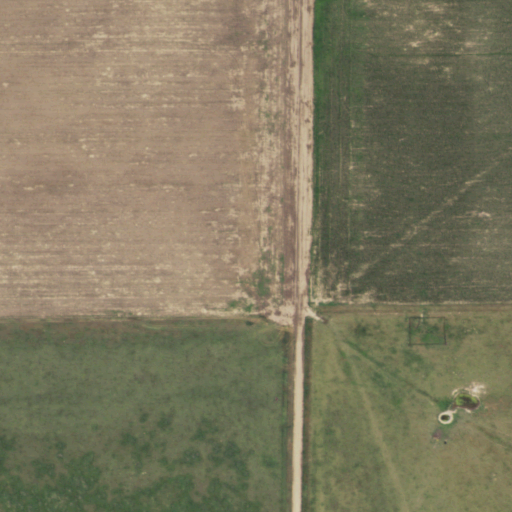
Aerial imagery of mountain in Kansas named Red Hills containing cultivated crops, grassland, open development, and low intensity development